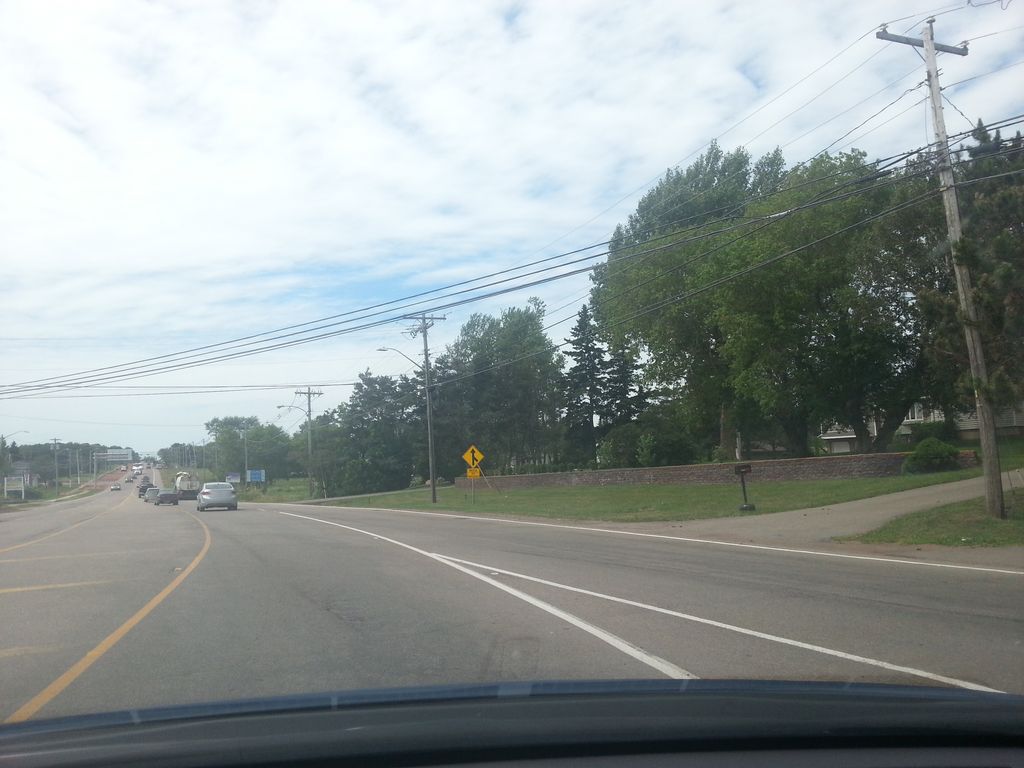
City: charlottetown